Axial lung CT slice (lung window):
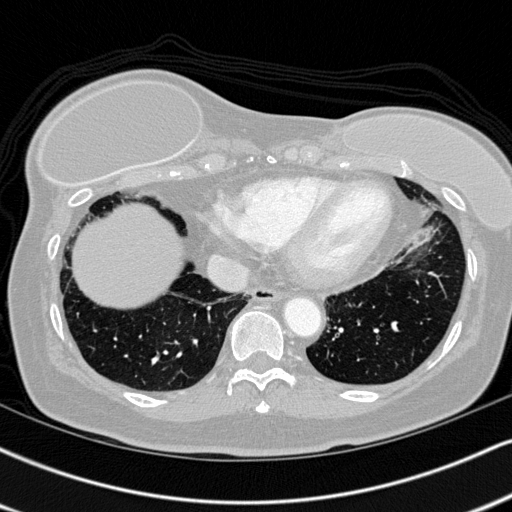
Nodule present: no